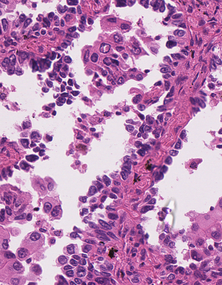
Tumor epithelial tissue: yes
Tumor-associated stroma tissue: yes
Normal tissue: no